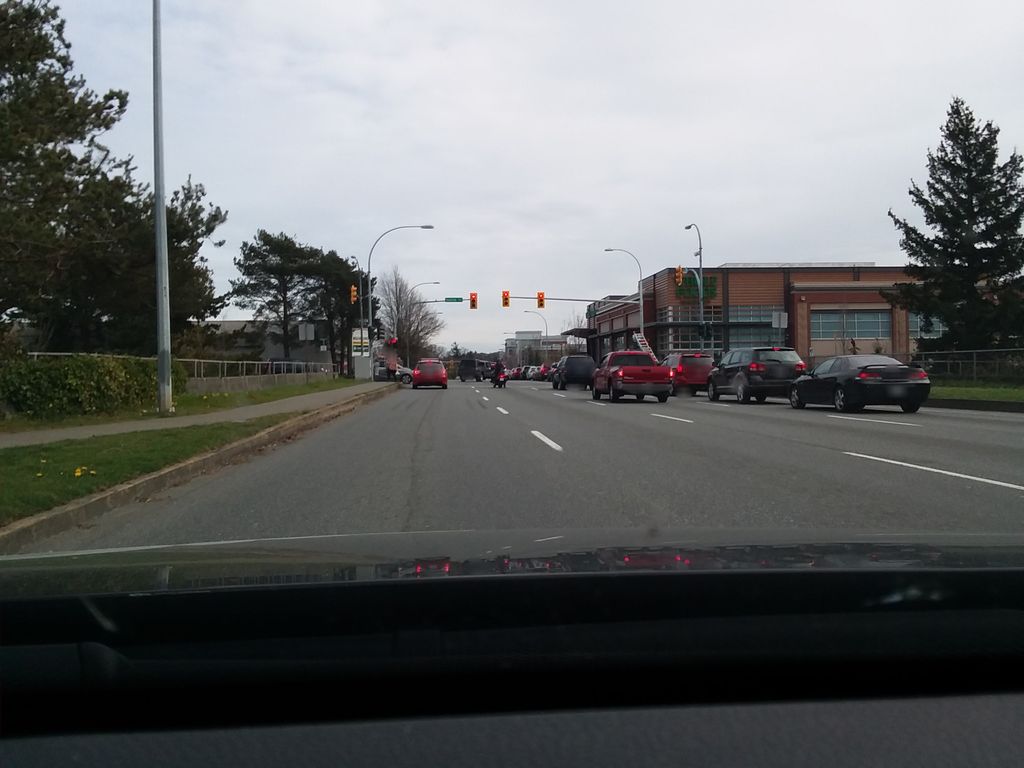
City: victoria